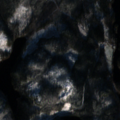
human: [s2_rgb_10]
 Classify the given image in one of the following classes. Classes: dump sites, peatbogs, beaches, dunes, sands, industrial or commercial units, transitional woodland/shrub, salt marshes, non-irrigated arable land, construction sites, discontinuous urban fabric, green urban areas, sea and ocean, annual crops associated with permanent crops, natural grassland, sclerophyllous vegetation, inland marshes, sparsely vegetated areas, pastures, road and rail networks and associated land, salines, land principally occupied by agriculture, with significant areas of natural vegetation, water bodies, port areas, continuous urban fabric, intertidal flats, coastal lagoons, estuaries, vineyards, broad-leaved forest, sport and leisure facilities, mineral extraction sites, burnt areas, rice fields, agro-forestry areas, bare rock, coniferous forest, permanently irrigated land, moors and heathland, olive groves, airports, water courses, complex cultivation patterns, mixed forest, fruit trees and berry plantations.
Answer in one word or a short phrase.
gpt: coniferous forest, mixed forest, transitional woodland/shrub, water bodies